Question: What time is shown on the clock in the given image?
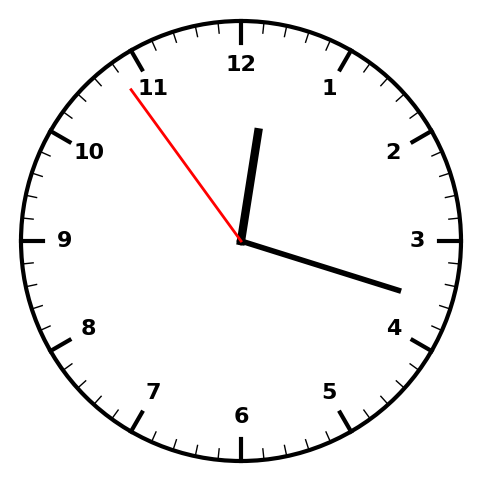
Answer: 12:17:54